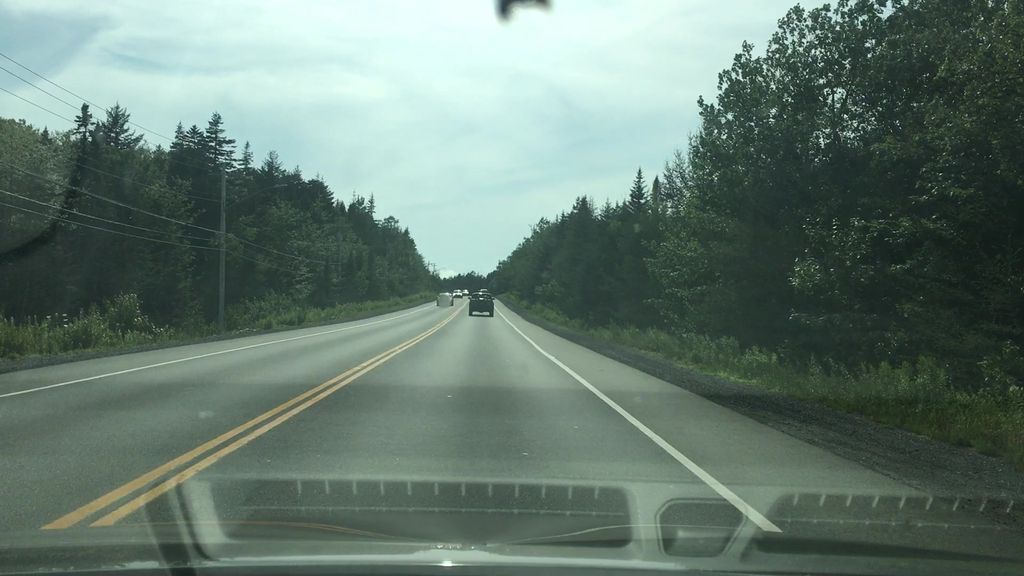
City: halifax